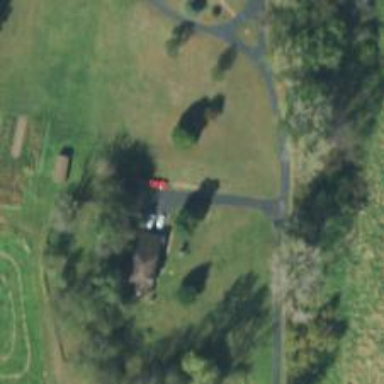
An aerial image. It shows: Driveway leading to service road.